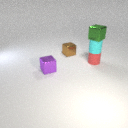
small purple metal cube to the left of small brown metal cube